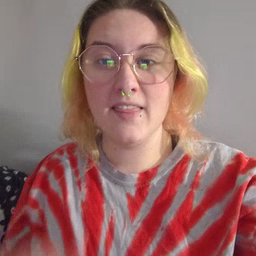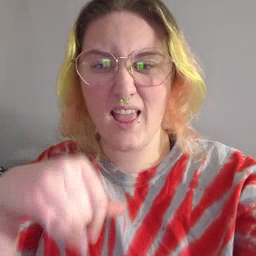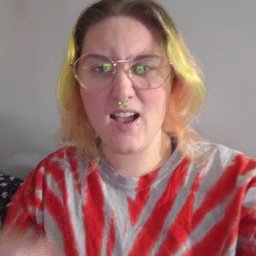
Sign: that